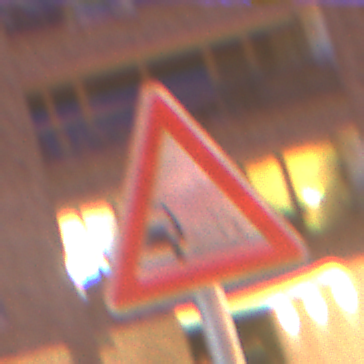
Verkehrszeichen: SplittSchotter
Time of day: Night
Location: Outdoor (Urban)
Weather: PartlyCloudy
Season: NotSpecified
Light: Artificial